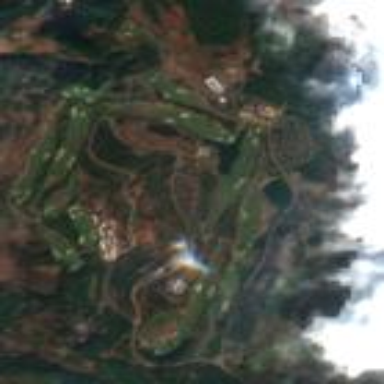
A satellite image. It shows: Golf course.